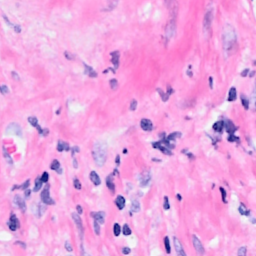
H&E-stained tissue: Breast